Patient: sex F, age 29
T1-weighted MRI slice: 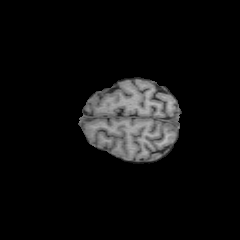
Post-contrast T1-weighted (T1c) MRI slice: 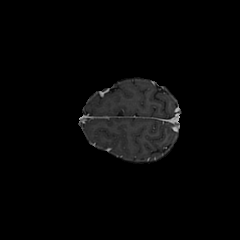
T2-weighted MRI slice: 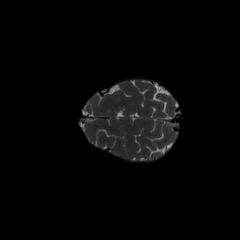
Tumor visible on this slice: no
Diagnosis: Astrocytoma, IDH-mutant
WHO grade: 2